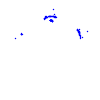
Particle: pion